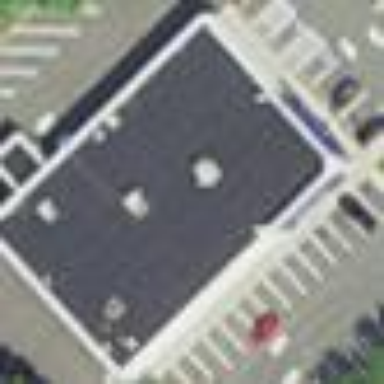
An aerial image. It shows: Pharmacy building.